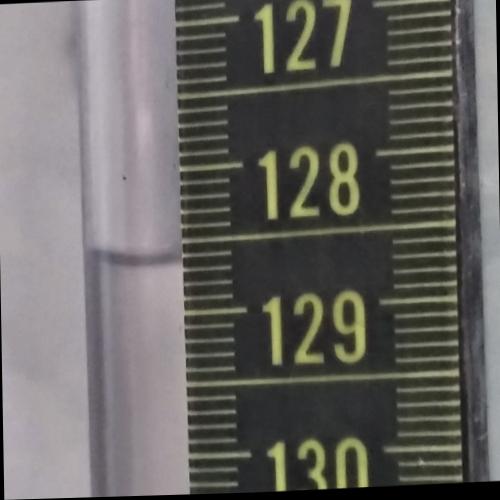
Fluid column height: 128.6 cm